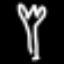
Label: fork